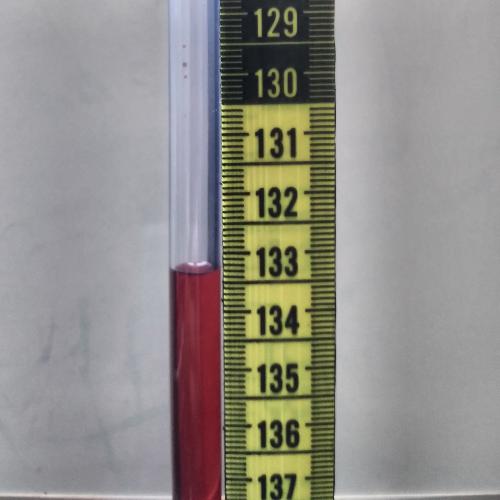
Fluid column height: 133.3 cm